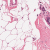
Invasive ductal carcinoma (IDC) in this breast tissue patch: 0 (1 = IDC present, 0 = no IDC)